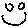
Label: smiley face